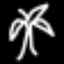
Label: palm tree